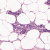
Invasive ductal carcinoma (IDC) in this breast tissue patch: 0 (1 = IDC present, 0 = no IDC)